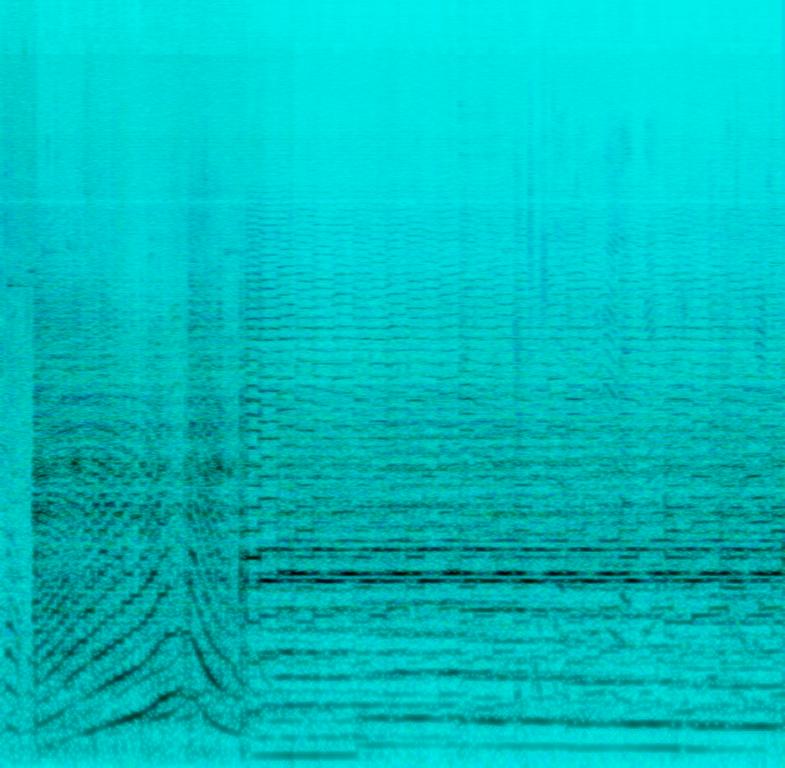
This is an amateur recording of a dance performance. There is a zumba dance music version of a movie theme playing in the background. The melody is being played by the strings and the keyboard while there is a loud electronic drum beat for the rhythm. There is a mysterious yet energetic feel to this piece. The recording quality is not that great. However, this piece could still be used to gather samples for beat-making.